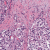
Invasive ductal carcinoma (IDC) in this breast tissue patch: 1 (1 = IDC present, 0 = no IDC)